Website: macys
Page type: payment
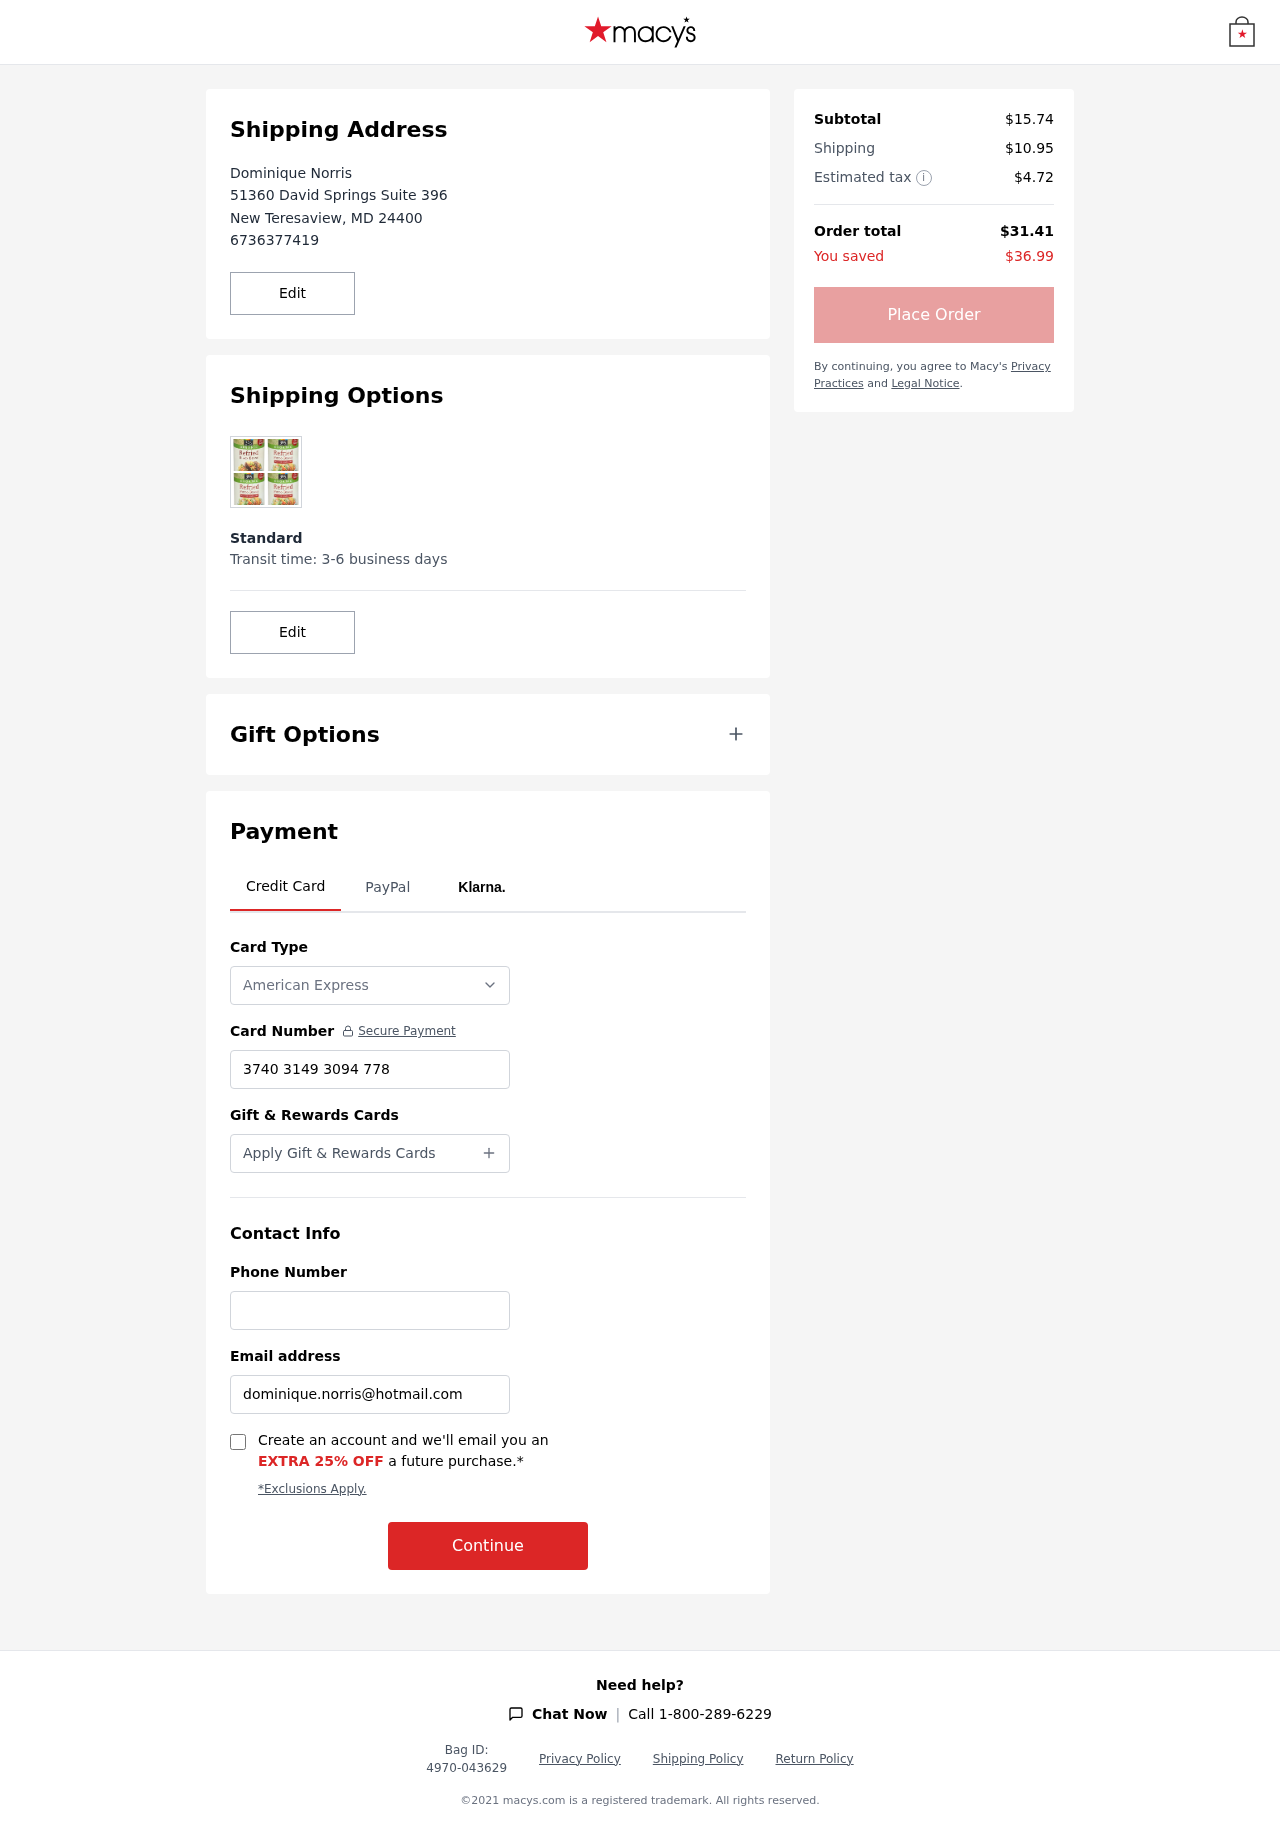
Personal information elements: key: PII_CARD_NUMBER
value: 3740 3149 3094 778
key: PII_CARD_TYPE
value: American Express
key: PII_CITY
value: New Teresaview
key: PII_EMAIL
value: dominique.norris@hotmail.com
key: PII_FULLNAME
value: Dominique Norris
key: PII_PHONE
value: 6736377419
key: PII_POSTCODE
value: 24400
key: PII_STATE_ABBR
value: MD
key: PII_STREET
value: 51360 David Springs Suite 396
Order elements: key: ORDER_SUBTOTAL
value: $15.74
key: ORDER_SHIPPING_COST
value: $10.95
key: ORDER_TAX
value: $4.72
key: ORDER_TOTAL
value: $31.41
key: ORDER_SAVINGS
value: $36.99